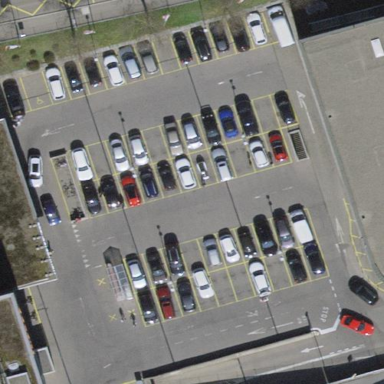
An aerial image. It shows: Parking area with surface.